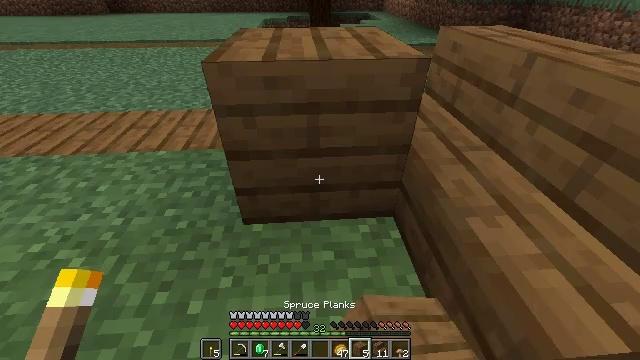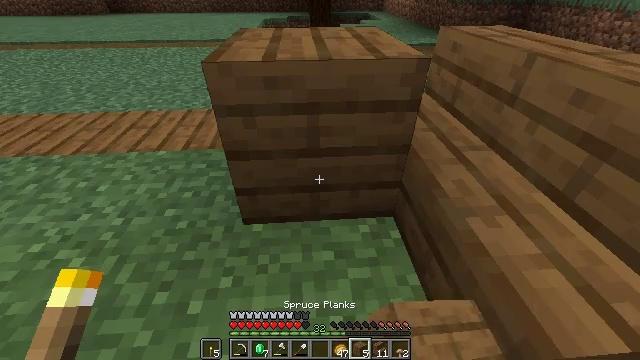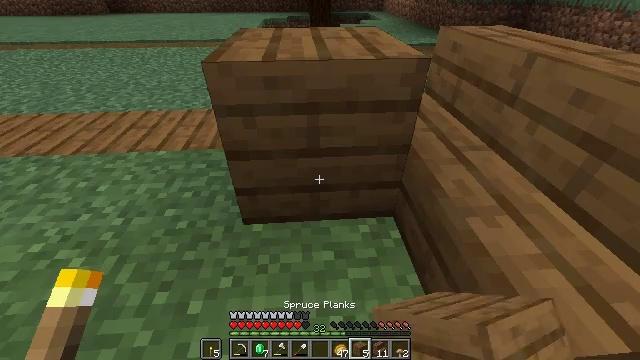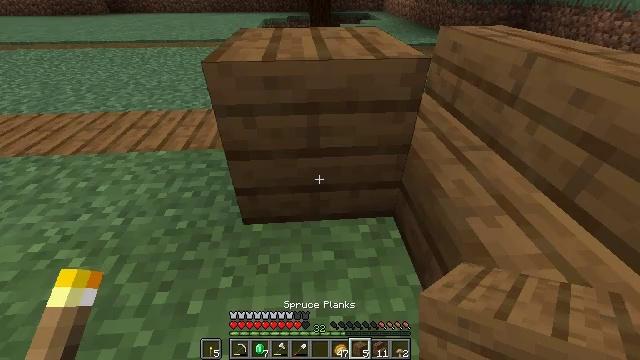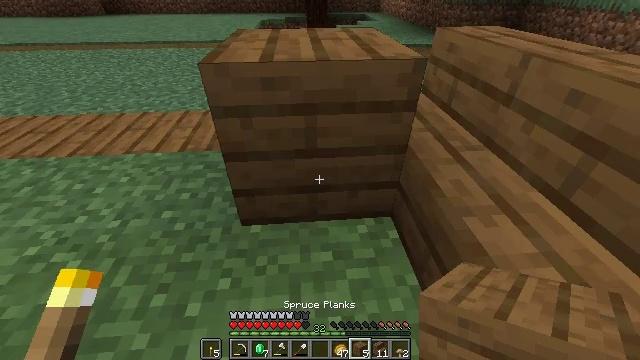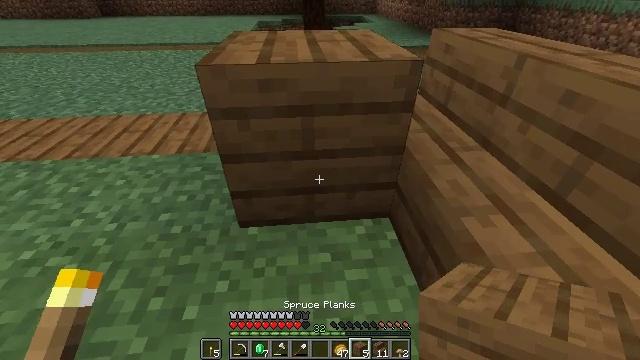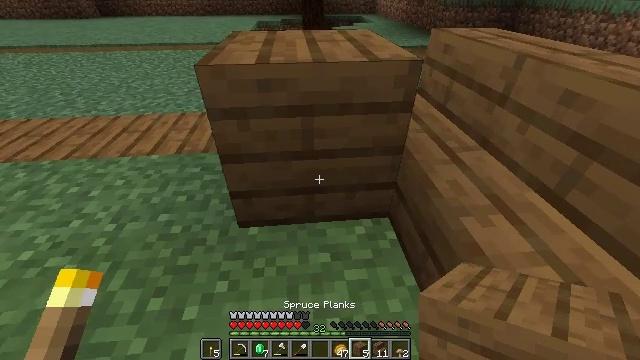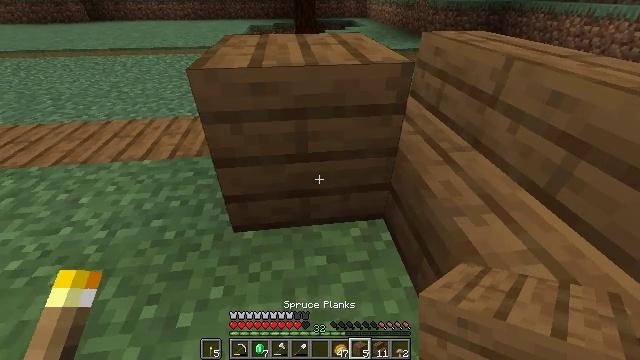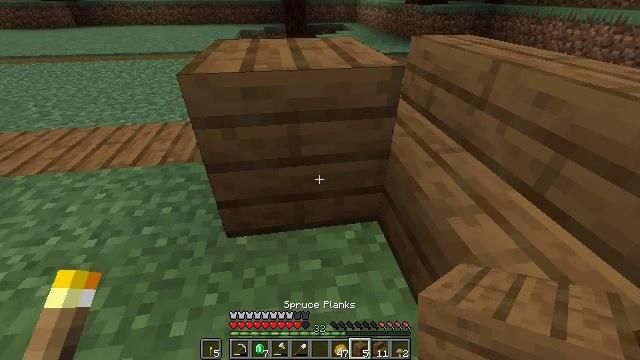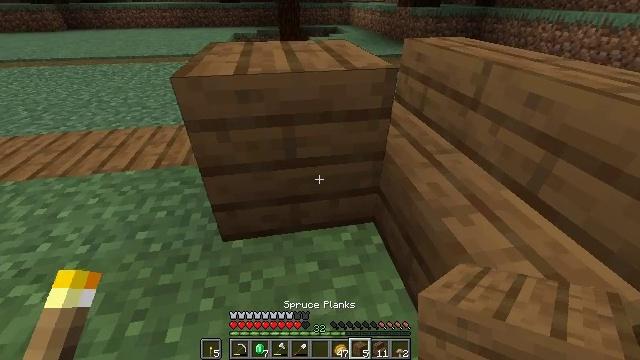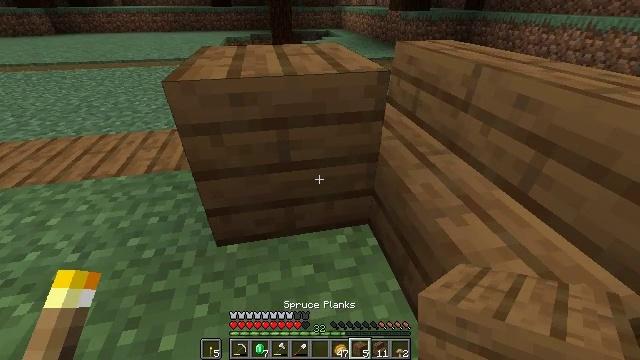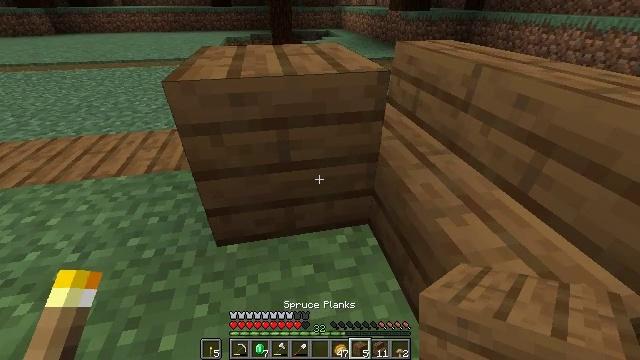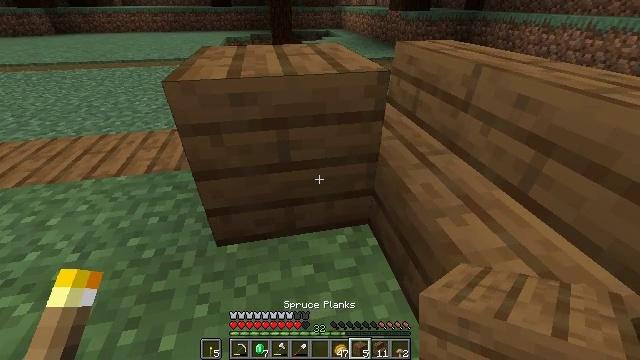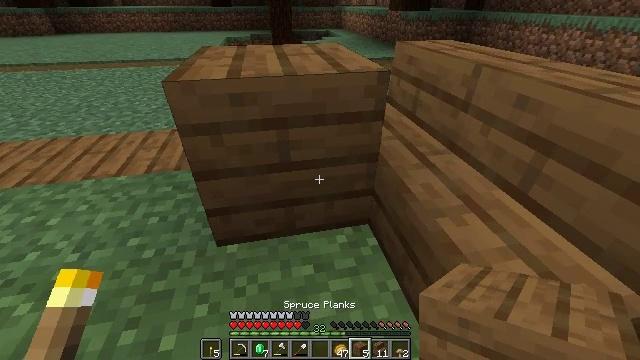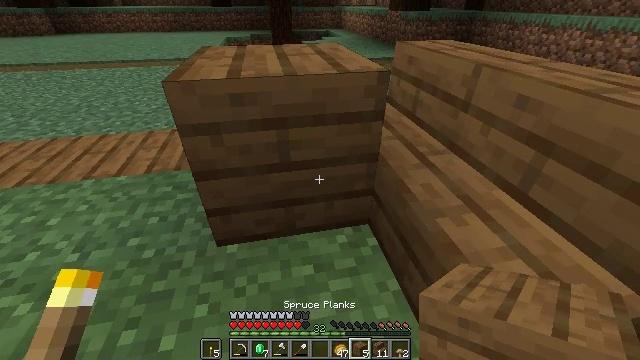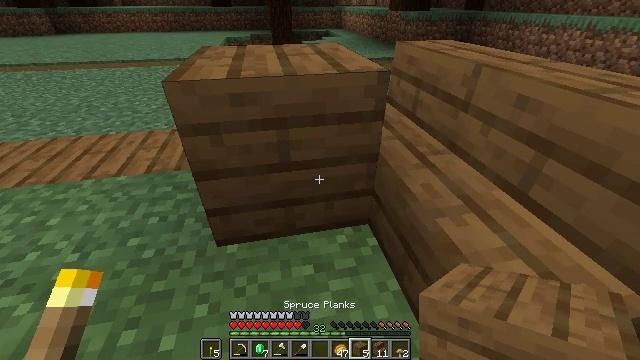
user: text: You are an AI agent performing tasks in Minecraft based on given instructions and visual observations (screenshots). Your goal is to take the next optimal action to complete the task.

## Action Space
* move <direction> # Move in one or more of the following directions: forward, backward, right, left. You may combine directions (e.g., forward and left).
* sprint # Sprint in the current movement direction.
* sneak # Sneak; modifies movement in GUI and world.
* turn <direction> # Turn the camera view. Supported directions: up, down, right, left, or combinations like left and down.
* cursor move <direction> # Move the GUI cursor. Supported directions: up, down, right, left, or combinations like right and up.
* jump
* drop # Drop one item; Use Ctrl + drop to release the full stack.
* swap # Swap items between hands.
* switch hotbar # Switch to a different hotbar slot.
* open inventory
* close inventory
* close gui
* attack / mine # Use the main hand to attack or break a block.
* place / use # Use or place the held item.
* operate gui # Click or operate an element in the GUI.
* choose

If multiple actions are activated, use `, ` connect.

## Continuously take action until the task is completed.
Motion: motion action
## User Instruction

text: Attack the spruce stairs to remove them.
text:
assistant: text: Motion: sneak
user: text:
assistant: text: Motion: sneak
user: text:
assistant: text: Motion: sneak
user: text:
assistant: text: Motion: sneak
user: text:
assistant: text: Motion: sneak
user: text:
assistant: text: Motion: sneak
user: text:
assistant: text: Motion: sneak, turn right
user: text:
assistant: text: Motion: sneak, turn right
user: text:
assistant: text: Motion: sneak, turn right
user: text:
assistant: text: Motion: sneak, turn right
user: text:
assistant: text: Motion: sneak
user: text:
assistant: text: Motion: sneak
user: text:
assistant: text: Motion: sneak
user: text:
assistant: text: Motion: sneak
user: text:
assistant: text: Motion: sneak
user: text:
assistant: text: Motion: sneak
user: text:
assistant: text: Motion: sneak
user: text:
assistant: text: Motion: sneak
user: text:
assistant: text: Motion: sneak
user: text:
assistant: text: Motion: sneak
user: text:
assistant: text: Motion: sneak
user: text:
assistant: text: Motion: sneak
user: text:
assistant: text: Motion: sneak
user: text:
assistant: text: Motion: sneak
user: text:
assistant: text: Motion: sneak
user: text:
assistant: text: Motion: sneak
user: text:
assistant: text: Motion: sneak
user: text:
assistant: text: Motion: sneak
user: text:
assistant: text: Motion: sneak
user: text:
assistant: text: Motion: sneak